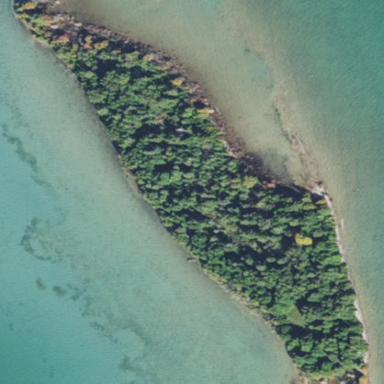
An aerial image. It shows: Island.